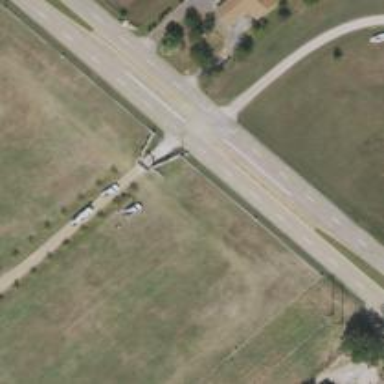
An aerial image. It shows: Secondary link road.